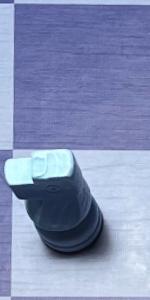
Label: Knight_White